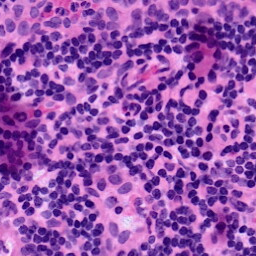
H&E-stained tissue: LymphNode